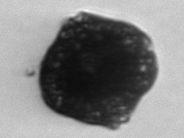
Label: Alexandrium_catenella